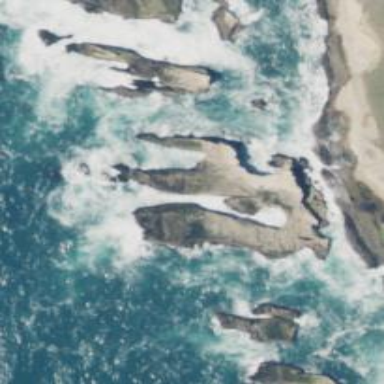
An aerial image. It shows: Islet along the coastline.